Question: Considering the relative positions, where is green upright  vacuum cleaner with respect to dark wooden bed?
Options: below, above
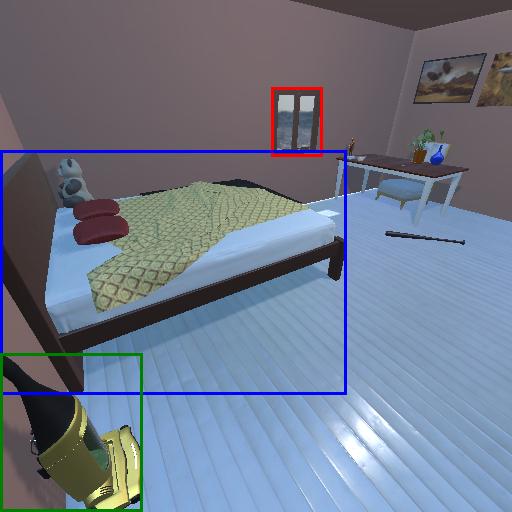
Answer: below